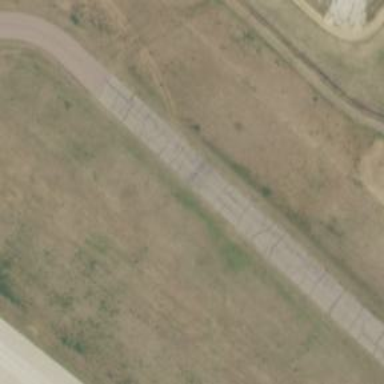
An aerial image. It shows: View of taxiway at the airport.